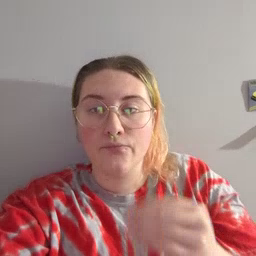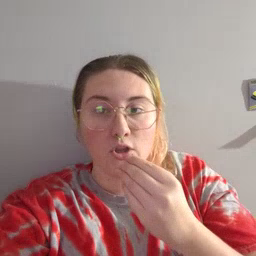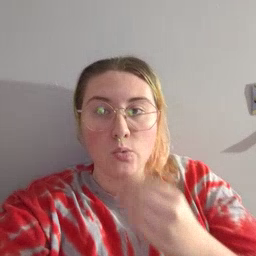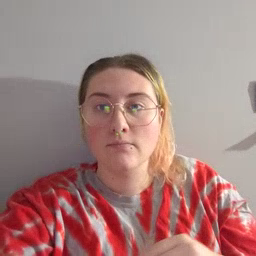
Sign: food